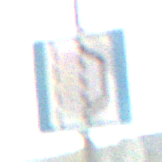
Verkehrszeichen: NothalteUndPannenbucht
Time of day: MorningAfternoon
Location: Outdoor (Suburban)
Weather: Clear
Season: NotSpecified
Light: Natural